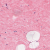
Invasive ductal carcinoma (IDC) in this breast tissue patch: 0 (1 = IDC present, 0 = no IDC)